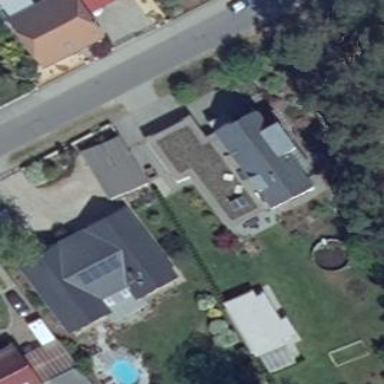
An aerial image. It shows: Detached building.